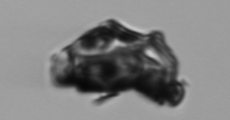
Label: Delphineis